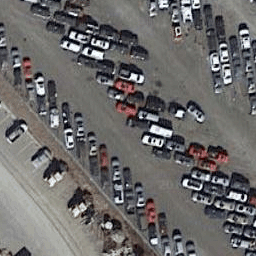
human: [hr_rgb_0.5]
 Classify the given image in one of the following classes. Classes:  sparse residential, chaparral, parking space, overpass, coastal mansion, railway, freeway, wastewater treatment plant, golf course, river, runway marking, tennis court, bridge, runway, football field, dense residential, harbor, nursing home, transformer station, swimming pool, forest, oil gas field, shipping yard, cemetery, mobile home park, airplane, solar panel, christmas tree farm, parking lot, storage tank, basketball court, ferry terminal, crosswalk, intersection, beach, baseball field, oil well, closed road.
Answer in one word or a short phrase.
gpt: parking lot